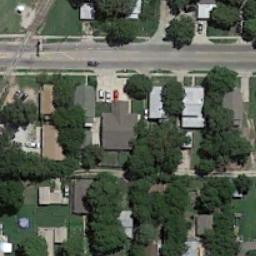
Label: residential